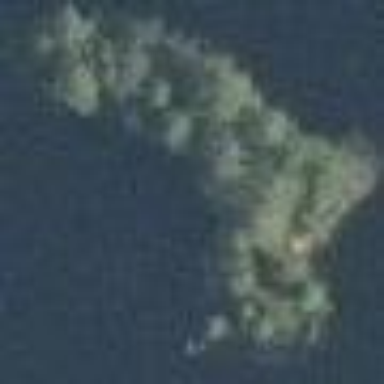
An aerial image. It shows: Islet.